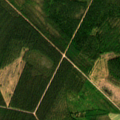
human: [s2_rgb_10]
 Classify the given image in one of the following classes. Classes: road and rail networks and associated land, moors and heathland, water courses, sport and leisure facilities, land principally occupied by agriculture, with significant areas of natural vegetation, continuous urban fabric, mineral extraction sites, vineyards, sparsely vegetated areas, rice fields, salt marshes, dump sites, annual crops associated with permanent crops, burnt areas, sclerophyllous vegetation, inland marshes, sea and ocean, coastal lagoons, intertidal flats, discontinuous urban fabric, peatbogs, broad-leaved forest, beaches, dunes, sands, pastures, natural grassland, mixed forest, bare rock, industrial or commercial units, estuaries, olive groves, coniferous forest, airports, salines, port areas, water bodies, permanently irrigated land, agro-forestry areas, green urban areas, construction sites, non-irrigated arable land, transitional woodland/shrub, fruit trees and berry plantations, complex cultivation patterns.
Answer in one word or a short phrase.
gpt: non-irrigated arable land, coniferous forest, mixed forest, transitional woodland/shrub